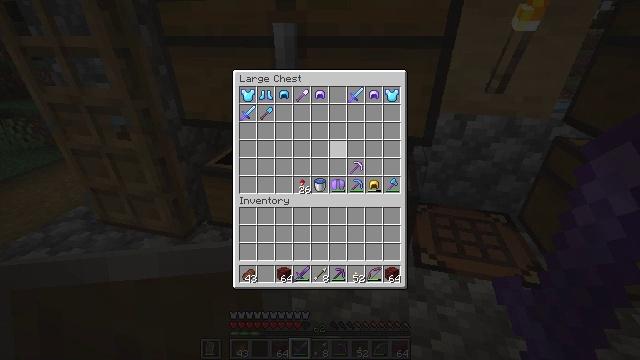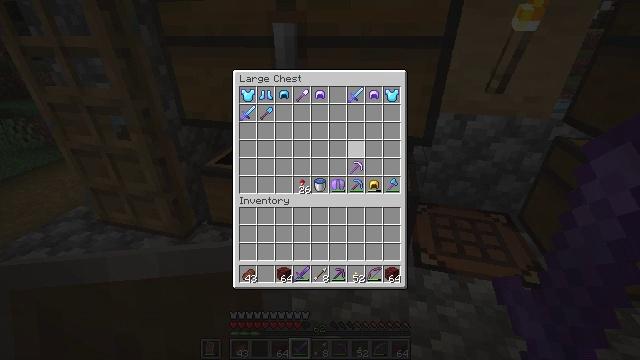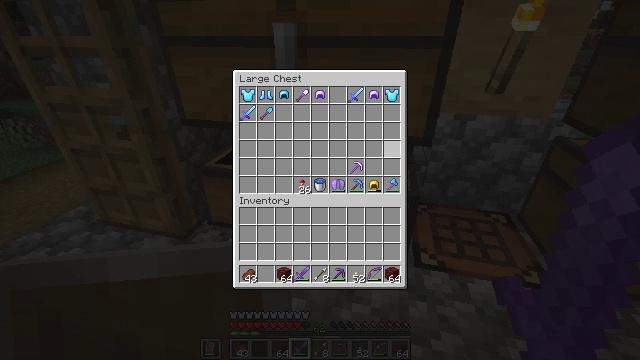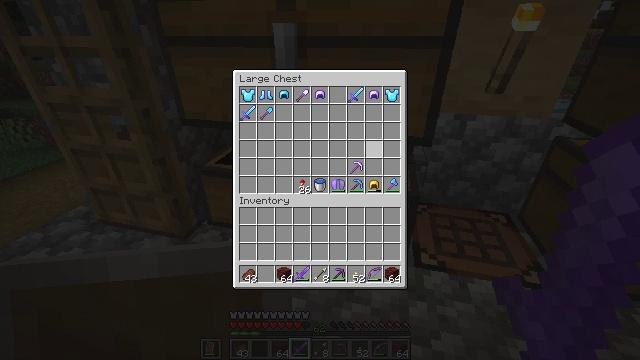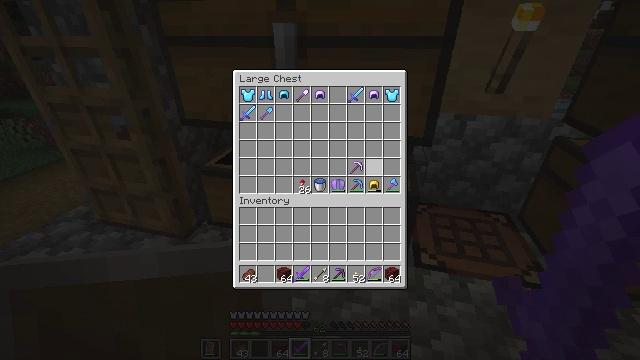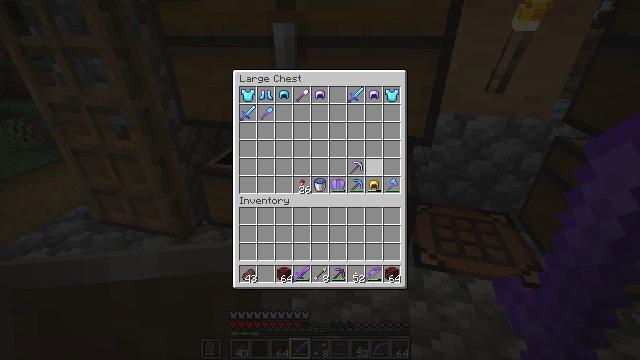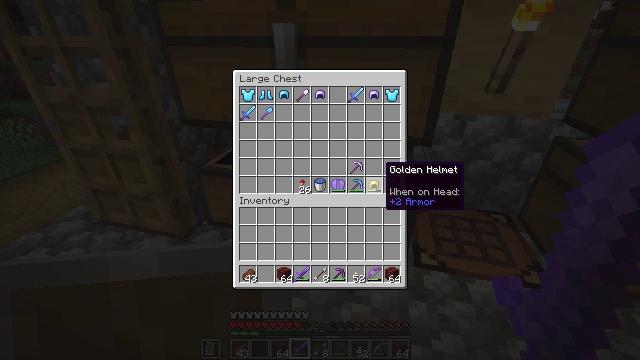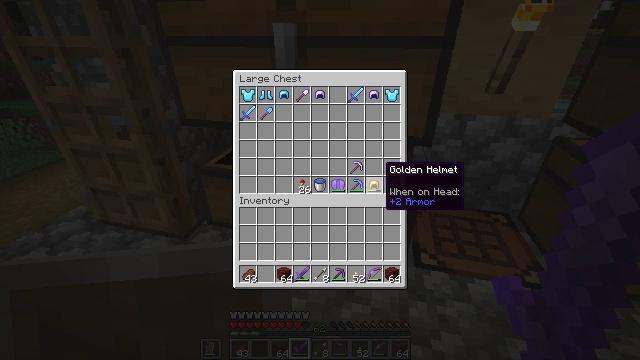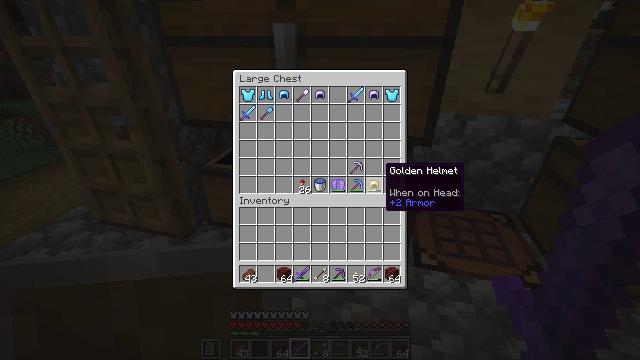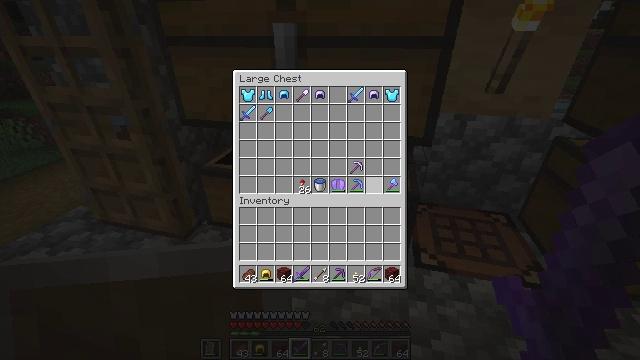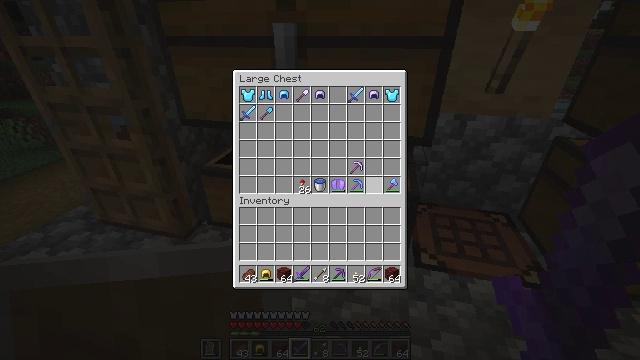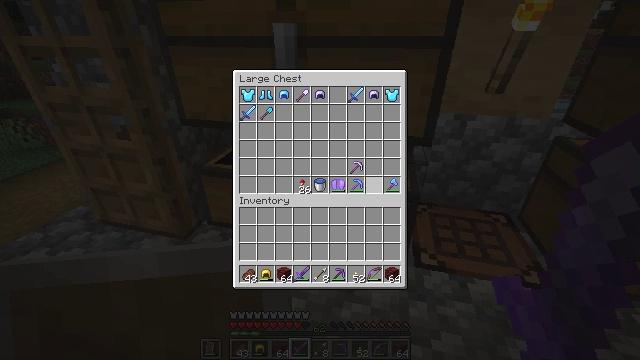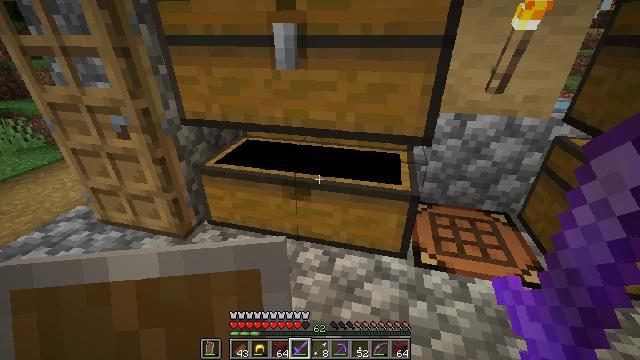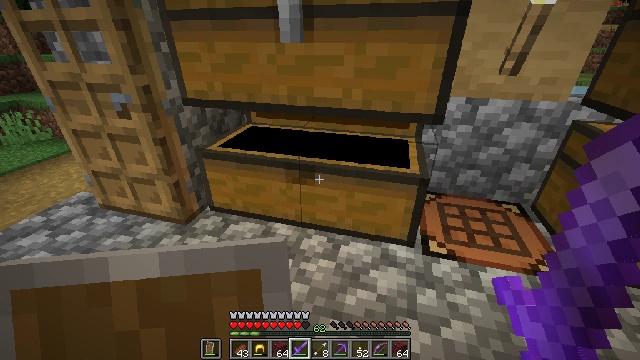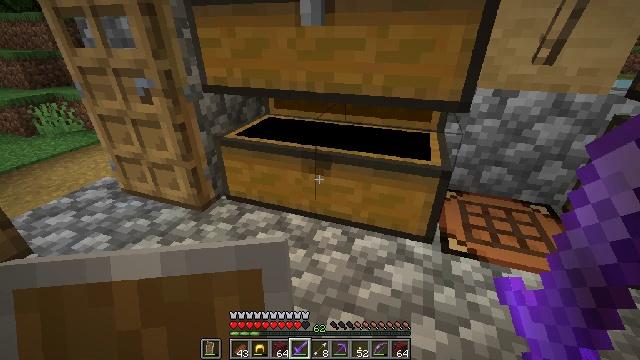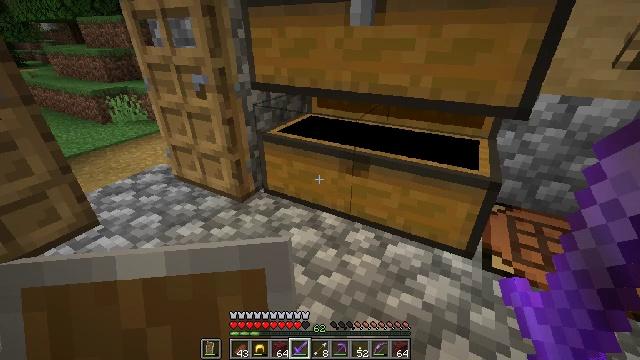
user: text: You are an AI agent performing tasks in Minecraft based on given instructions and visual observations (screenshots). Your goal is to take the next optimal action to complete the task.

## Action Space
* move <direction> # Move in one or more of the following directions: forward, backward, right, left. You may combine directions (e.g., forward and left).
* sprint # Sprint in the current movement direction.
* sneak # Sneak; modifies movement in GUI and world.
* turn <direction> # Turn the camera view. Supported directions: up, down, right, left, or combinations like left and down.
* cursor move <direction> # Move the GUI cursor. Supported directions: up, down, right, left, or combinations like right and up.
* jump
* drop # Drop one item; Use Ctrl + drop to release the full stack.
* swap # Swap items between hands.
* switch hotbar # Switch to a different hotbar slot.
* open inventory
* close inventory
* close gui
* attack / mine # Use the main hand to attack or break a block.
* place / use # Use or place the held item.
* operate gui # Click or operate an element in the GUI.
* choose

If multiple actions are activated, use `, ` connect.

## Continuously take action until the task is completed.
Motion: motion action
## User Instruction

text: Attack the ender chest to collect it.
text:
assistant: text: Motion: turn right
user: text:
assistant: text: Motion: turn right
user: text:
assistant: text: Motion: no_op
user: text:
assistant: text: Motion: sneak, turn down
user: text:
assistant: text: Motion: sneak, turn down
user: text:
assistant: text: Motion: sneak
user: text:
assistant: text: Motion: sneak
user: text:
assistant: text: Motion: sneak
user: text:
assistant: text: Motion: sneak, use / place
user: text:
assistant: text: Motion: sneak, use / place
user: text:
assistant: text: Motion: sneak, use / place
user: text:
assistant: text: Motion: sneak, use / place, close inventory
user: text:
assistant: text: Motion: sneak, turn left, close inventory
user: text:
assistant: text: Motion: turn left, close inventory
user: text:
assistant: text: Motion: turn left
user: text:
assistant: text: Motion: turn left
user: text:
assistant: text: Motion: turn left
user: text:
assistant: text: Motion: turn left
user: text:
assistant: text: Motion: move forward, turn left
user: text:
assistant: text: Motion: move forward
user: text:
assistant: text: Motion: move forward, turn left
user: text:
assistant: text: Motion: turn left
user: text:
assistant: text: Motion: move forward, turn left and up
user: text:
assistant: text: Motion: move forward
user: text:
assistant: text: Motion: move forward
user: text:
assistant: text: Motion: move forward
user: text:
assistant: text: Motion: move forward
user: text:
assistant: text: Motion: move forward
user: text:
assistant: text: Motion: move forward
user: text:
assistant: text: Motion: move forward